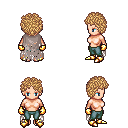
a pixel art fantasy rpg character, female body template, human, light skin, gray tattered cape, teal pants, light blonde curly afro hairstyle, gold gloves, gold boots, four views (front, back, left, right), 2x2 character sprite sheet, small pixel art, hard edges, no anti-aliasing